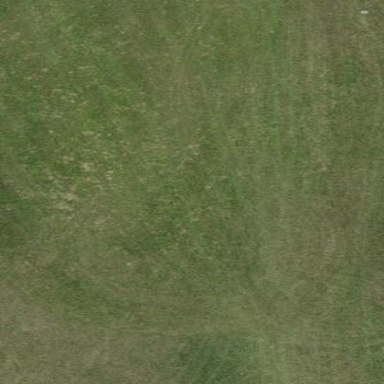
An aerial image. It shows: Golf fairway surrounded by grass.